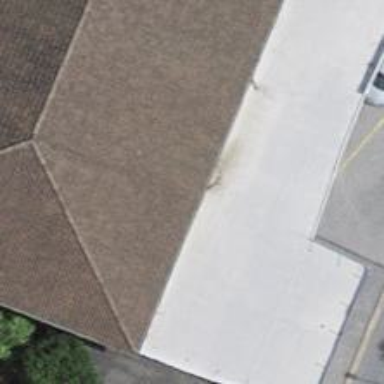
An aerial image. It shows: Car shop offering both dealer and repair services.